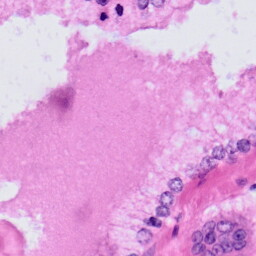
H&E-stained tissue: Prostate